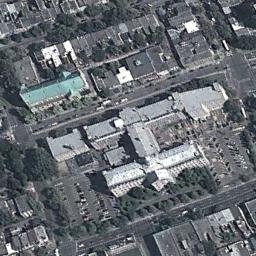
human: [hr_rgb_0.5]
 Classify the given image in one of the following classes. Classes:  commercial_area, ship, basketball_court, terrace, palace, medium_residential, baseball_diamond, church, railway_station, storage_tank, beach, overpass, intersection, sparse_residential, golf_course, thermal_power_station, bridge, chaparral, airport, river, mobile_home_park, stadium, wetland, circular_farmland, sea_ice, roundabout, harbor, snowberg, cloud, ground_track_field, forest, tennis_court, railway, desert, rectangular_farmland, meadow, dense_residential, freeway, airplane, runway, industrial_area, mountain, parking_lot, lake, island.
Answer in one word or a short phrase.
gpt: church